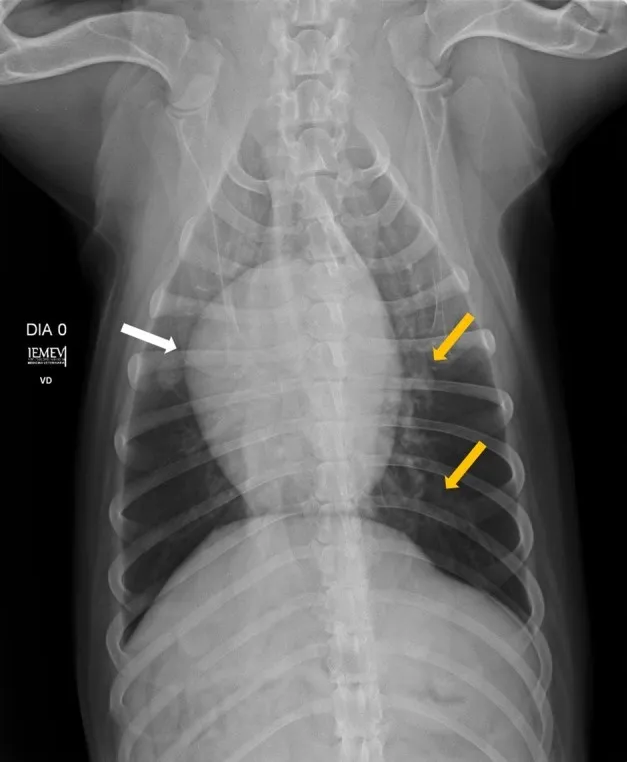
Ventrodorsal position showing right atrioventricular enlargement (white arrow) and diffusely distributed bronchial pattern (yellow arrows).
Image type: radiology (x_ray)